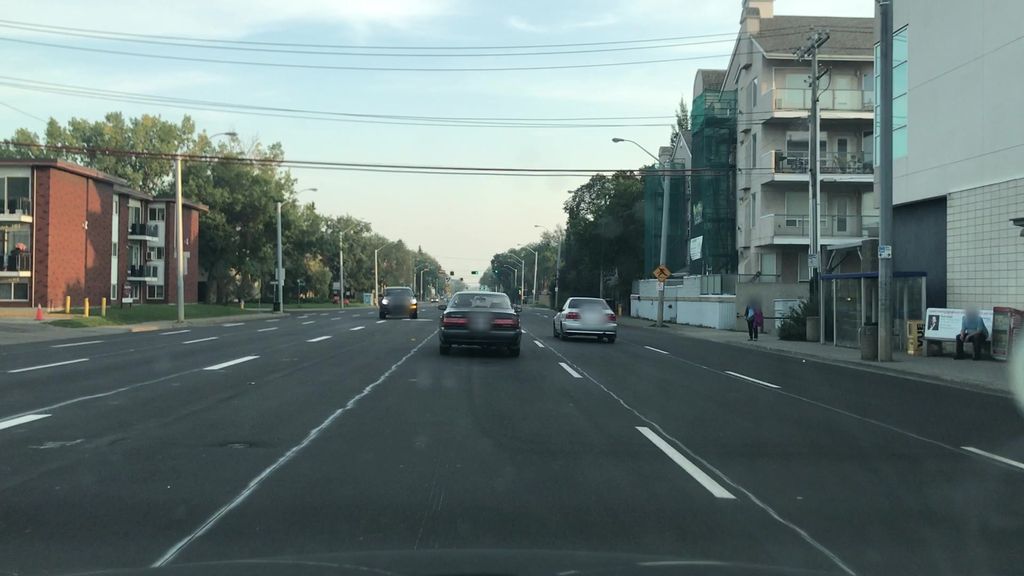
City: edmonton